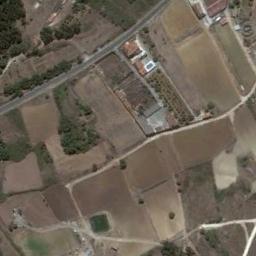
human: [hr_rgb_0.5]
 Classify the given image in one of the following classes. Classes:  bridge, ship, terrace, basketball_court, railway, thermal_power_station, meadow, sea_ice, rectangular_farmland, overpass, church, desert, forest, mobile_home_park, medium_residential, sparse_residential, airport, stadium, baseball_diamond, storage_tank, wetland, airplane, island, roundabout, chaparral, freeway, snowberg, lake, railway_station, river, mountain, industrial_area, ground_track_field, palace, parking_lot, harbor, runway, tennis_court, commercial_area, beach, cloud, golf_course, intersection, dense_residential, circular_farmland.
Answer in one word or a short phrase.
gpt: rectangular_farmland